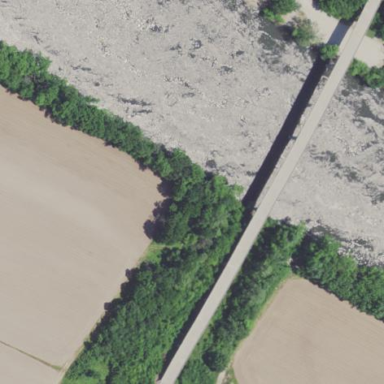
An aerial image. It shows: Man-made bridge.